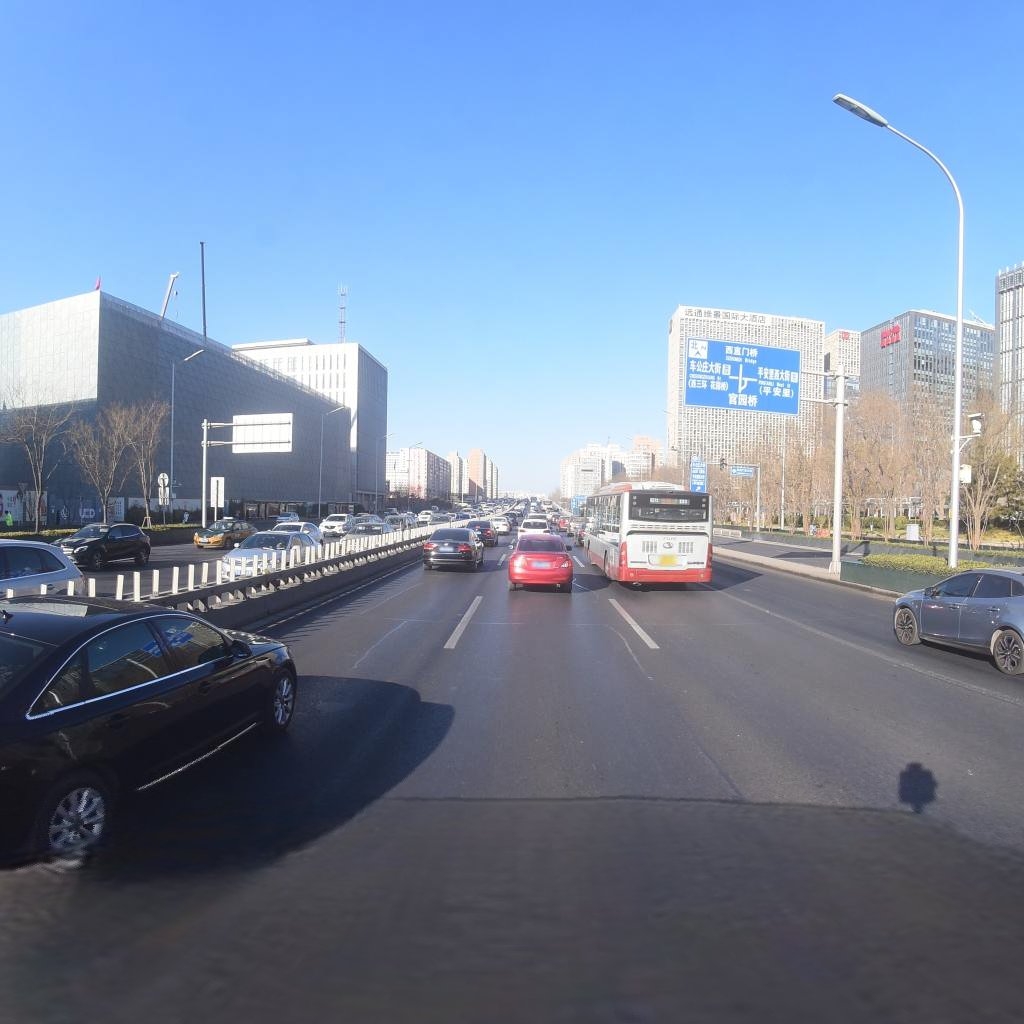
Region: Xicheng
Road damage annotations: longitudinal patch, longitudinal patch, longitudinal patch, longitudinal patch, transverse patch, longitudinal patch, transverse patch